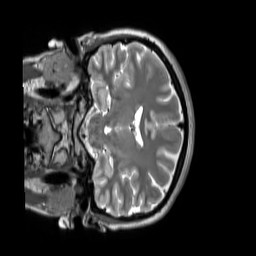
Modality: T2w
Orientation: coronal
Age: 31
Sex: female
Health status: ill
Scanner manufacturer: siemens
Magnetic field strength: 3 T
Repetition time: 2.8 s
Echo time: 0.326 s